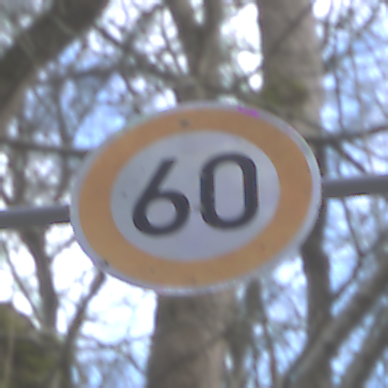
Verkehrszeichen: Geschwindigkeit60
Umgebung: Outdoor, Nature
Tageszeit: MorningAfternoon
Wetter: PartlyCloudy
Licht: Natural
Jahreszeit: NotSpecified
Kontrast: LowContrast